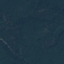
Land use / land cover class: Forest